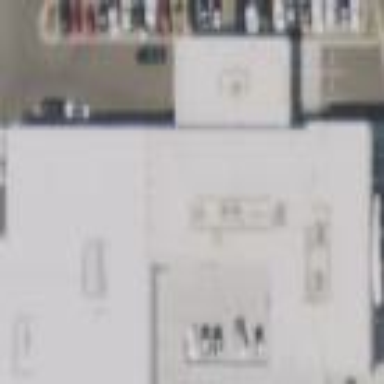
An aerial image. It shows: Building housing car shop.